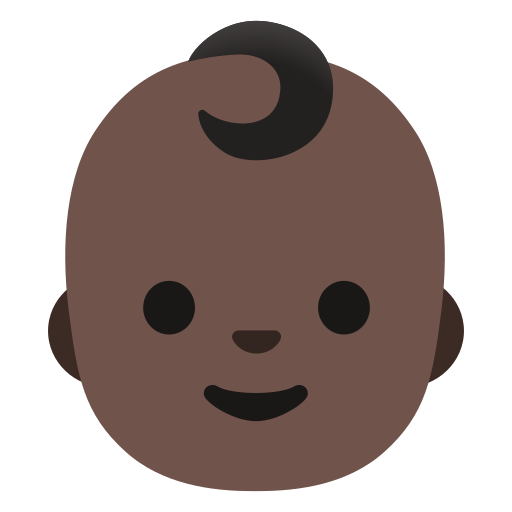
Emoji: 👶🏿